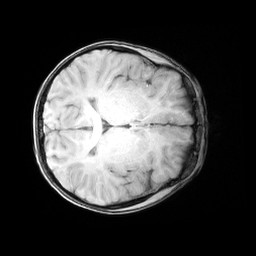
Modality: MP2RAGE
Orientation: axial
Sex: male
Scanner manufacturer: siemens
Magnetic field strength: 3 T
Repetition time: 5 s
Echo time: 0.00368 s